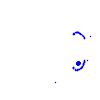
Particle: electron